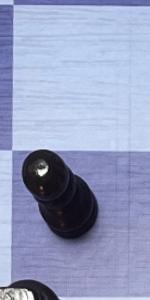
Label: Pawn_Black